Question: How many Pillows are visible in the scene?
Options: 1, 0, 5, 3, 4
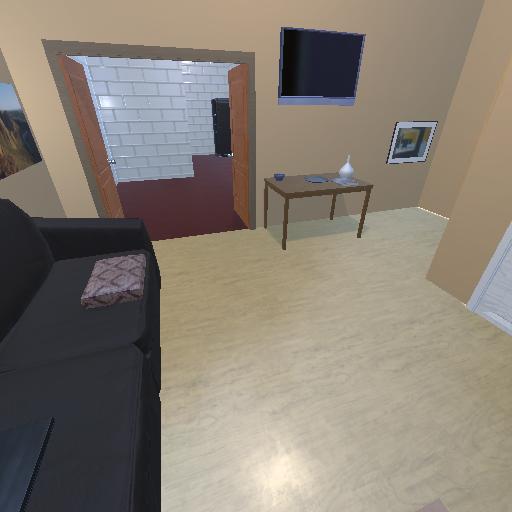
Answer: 1